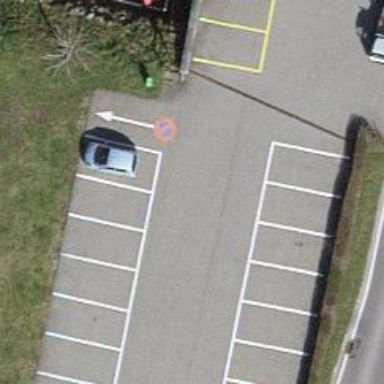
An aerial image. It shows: Parking aisle designated as service road.